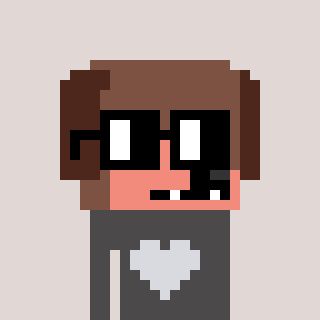
a pixel art character with square black glasses, a dog-shaped head and a grayscale-colored body on a warm background